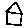
Label: house